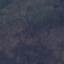
Land use / land cover: HerbaceousVegetation